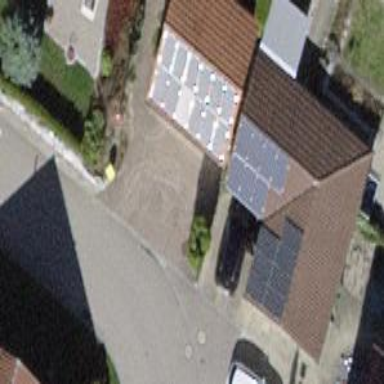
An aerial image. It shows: Garage building.